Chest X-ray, PA view. Patient: 34 years old, sex M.
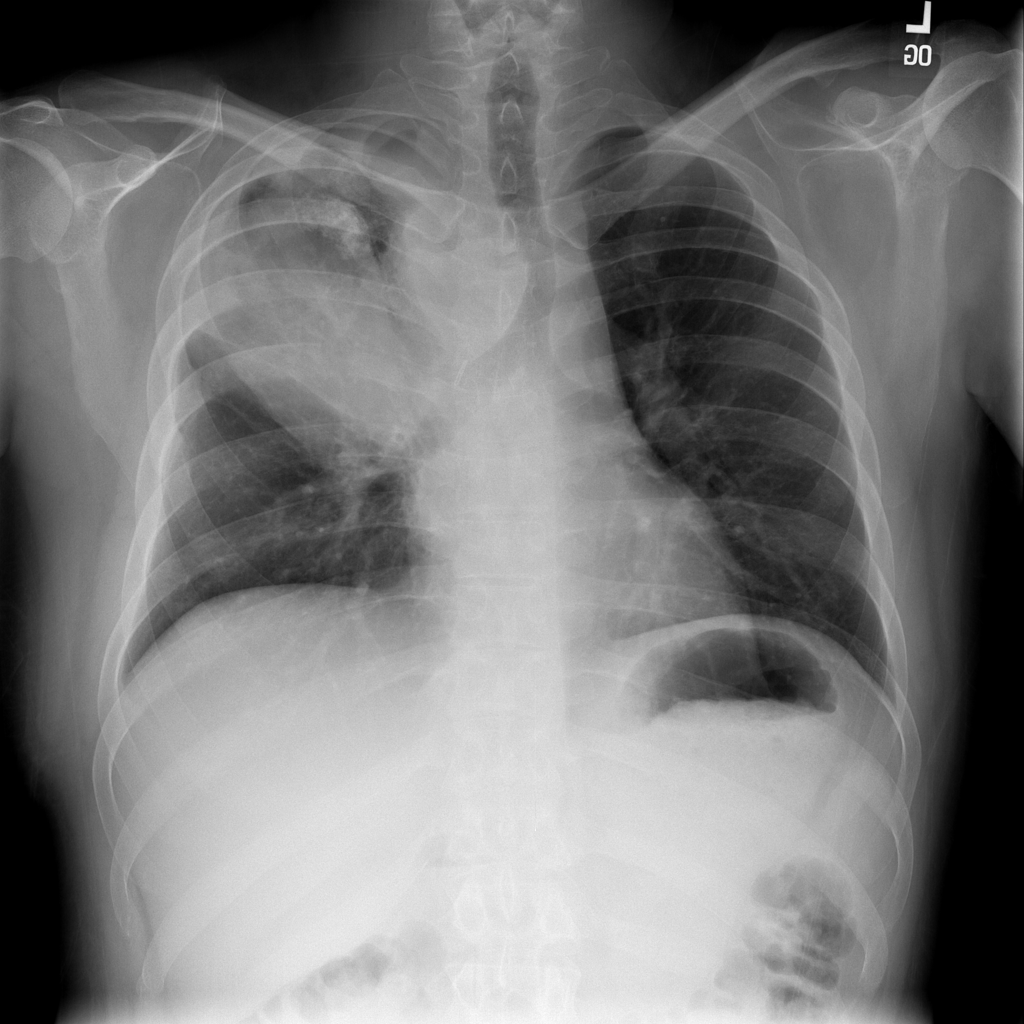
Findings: Mass